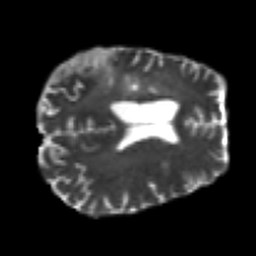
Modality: T2w
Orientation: axial
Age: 43
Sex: male
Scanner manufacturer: siemens
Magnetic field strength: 3 T
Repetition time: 7.3 s
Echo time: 0.087 s